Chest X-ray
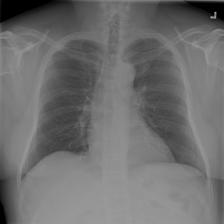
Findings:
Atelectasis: negative
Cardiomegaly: negative
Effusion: negative
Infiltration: negative
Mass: negative
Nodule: negative
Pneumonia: negative
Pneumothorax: negative
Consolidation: negative
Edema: negative
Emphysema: negative
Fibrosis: negative
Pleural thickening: negative
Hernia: negative